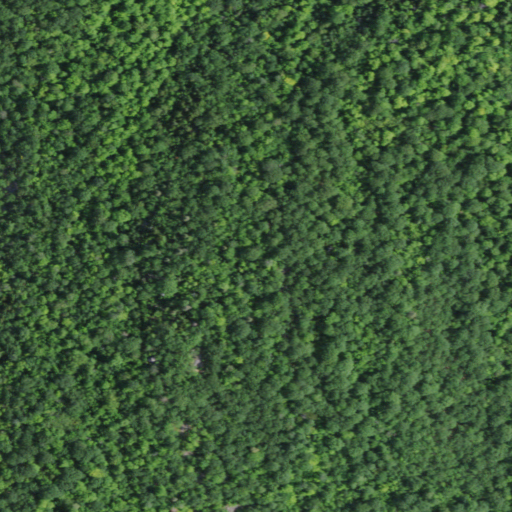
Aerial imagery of mountain in New York named Sugar Hill containing deciduous forest, mixed forest, and evergreen forest